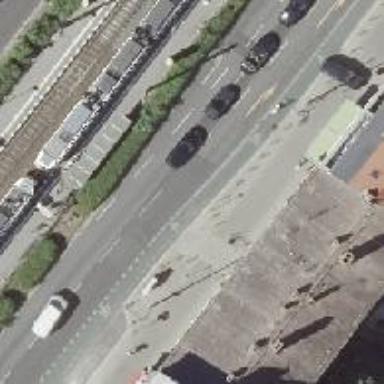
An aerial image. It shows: Primary highway with lane markings on asphalt. It is dual carriageway with parking available on the right side of the street.